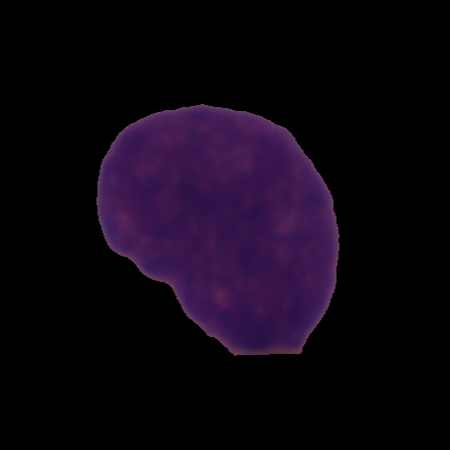
Label: cancer